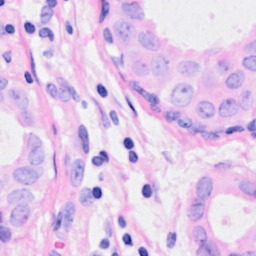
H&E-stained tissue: Breast